Question: I can't quit figure out what I am doing wrong here, I know how to do the formula in multiple steps but can not figure out how to do it in one step all together. So what I am trying to do here is in column A there is numbers 1-27 and in column B there is a weight assigned to them.
The problem I have is I have to find the max weigh in the values given. As you can see I have put from 1 to 10 and the max load should be 50. If i do it the easy way I can get that. On the right side you see a long formula and that is me trying to combine all the formulas into one. But the answers keeps coming out to 235 which is the biggest value I have. Can someone please help me figure out what I am doing wrong?

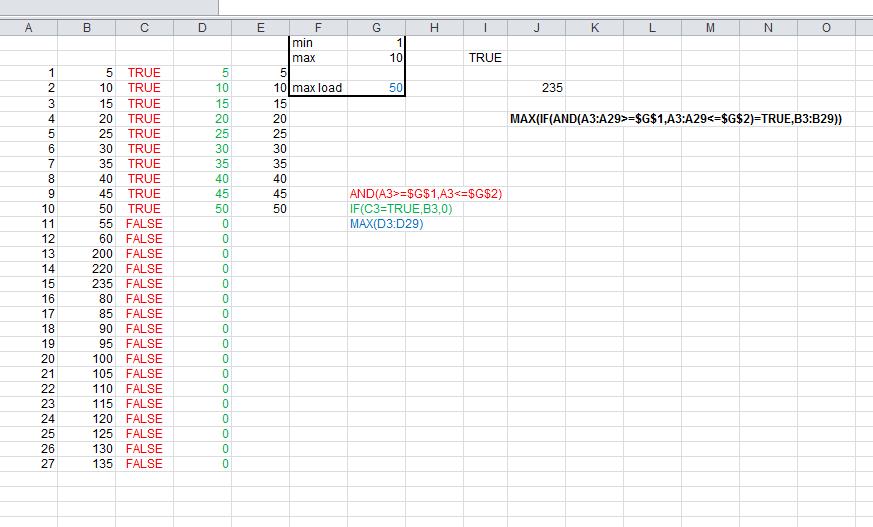
Answer: Well, I learned today that the 'And()' function doesn't work inside of an array formula! In any case, try this:
'=MAX( IF(A3:A29>=$G$1, IF(A3:A29<=$G$2,$B$3:$B$29) ) )'
(and don't forget to 'ctrl+shift+enter')